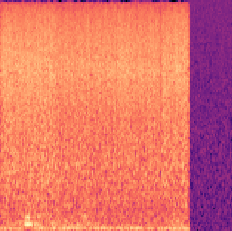
Sound class: Rain